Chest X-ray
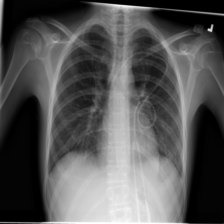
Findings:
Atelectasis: negative
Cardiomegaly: negative
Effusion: negative
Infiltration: positive
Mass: negative
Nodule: negative
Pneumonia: negative
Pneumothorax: negative
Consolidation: negative
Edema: negative
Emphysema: negative
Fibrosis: negative
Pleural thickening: negative
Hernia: negative